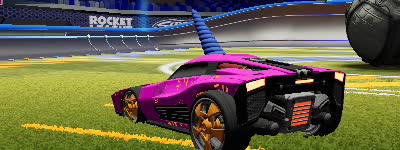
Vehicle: breakout